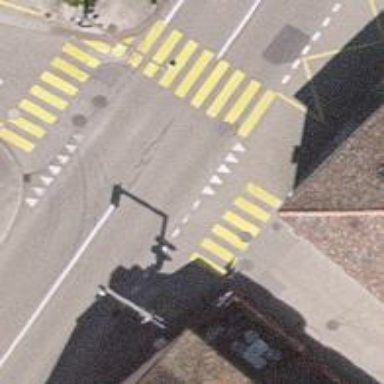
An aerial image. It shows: Road with traffic signals.